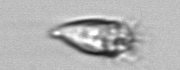
Label: Paratontonia_gracillima